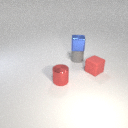
small gray rubber cylinder below small blue metal cube